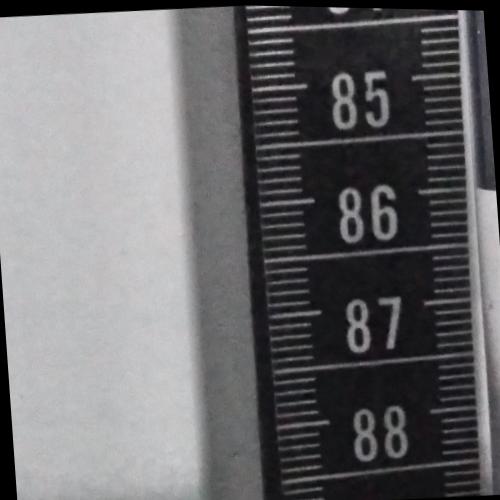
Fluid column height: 86.0 cm